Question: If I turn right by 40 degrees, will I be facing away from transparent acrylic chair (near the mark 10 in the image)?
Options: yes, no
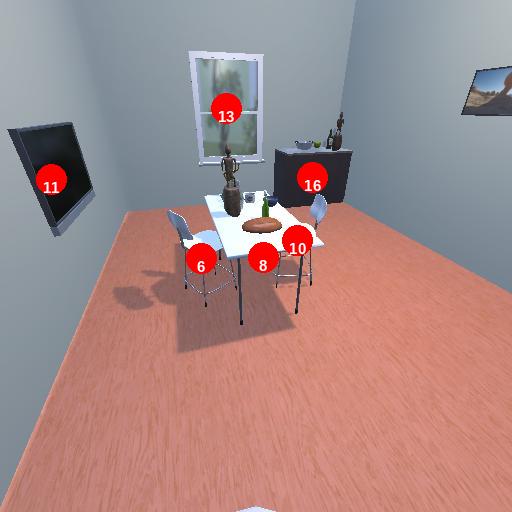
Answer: yes